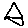
Label: house